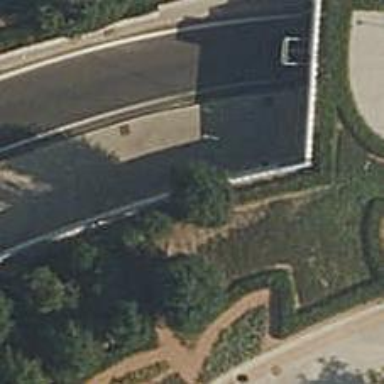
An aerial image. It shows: Retaining wall.